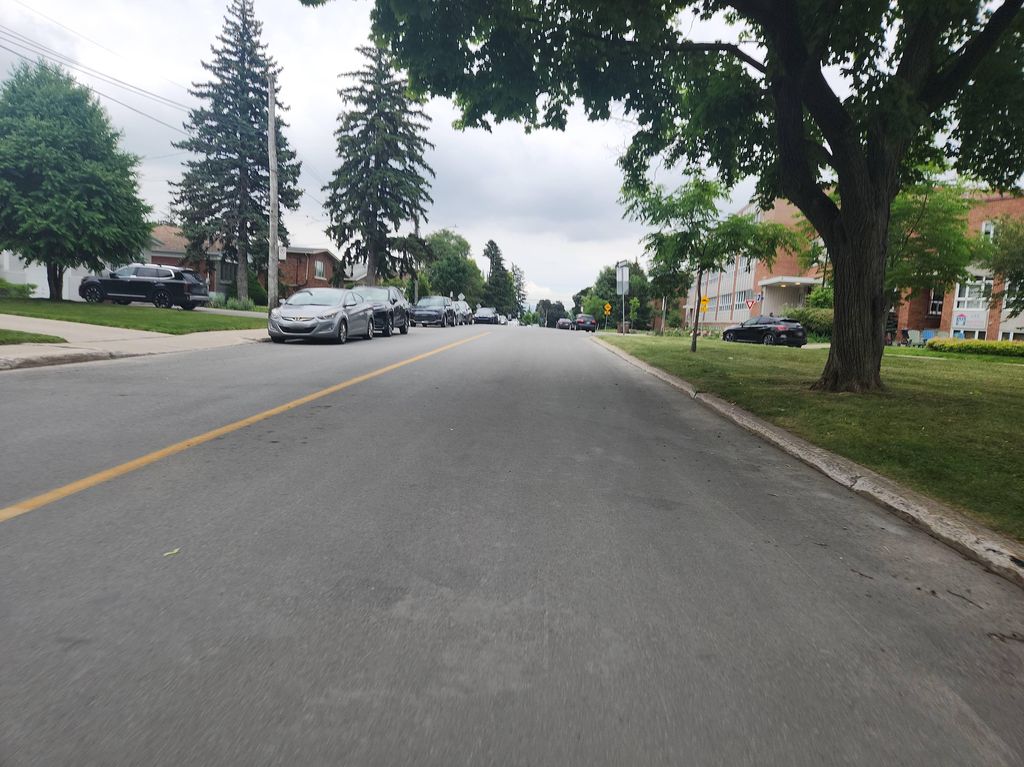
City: montreal